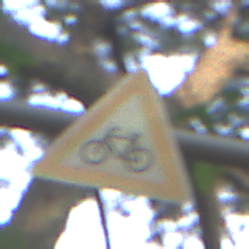
Verkehrszeichen: RadverkehrRechts
Umgebung: Outdoor, RoadRail
Tageszeit: MorningAfternoon
Wetter: Clear
Licht: Natural
Jahreszeit: NotSpecified
Kontrast: LowContrast